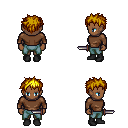
a pixel art fantasy rpg character, female body template, human, dark skin, brown long-sleeve shirt, teal pants, blonde bedhead hairstyle, black shoes, dagger, four views (front, back, left, right), 2x2 character sprite sheet, small pixel art, hard edges, no anti-aliasing